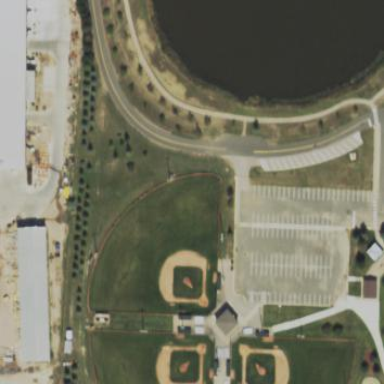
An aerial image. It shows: Grassy baseball pitch for leisure sports.